八年级 · 度量几何学
如图, 在 $\triangle A B C$ 中, $A D$ 是 $\triangle A B C$ 的高线, $A E$ 是 $\triangle A B C$ 的角平分线,

已知 $\angle B=64^{\circ}, \angle C=40^{\circ}$, 求 $\angle D A E$ 的度数.

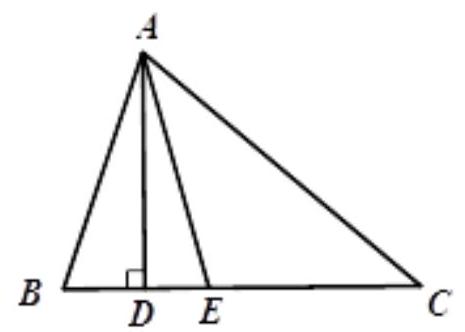
答案: 解: $\because \angle B=64^{\circ}, \angle C=40^{\circ}$

$\therefore \angle \mathrm{BAC}=180^{\circ}-\angle B-\angle C=76^{\circ}$

$\because \mathrm{AE}$ 是 $\triangle A B C$ 的角平分线

$\therefore \angle \mathrm{CAE}=\frac{1}{2} \angle \mathrm{BAC}=38^{\circ}$

$\because \angle \mathrm{AED}$ 是 $\triangle \mathrm{EAC}$ 的外角

$\therefore \angle \mathrm{AED}=\angle \mathrm{CAE}+\angle \mathrm{C}=78^{\circ}$

$\because \mathrm{AD}$ 是 $\triangle A B C$ 的高线
$\therefore \angle D A E=90^{\circ}-\angle A E D=12^{\circ}$